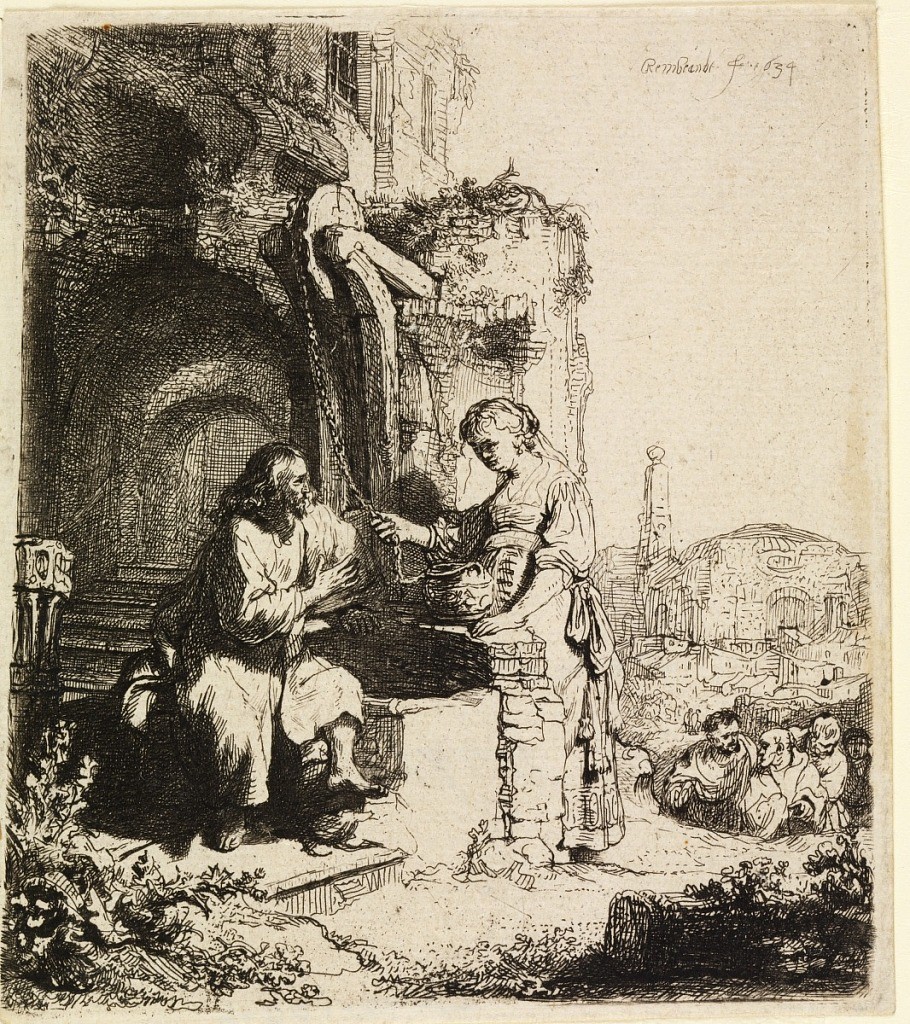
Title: Christ and the Woman of Samaria Among Ruins
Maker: Rembrandt Harmensz van Rijn, Dutch, 1606–1669
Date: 1634
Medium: Etching on laid paper
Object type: Print
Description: Christ, seated left, at a well among the ruins. Woman stands, holding the well rope in her right hand. A group of men are coming up the hill to the right.